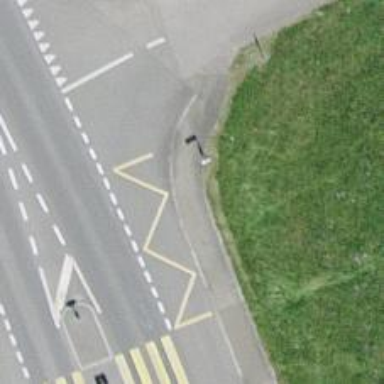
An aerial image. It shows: Bus stop with platform for public transport.